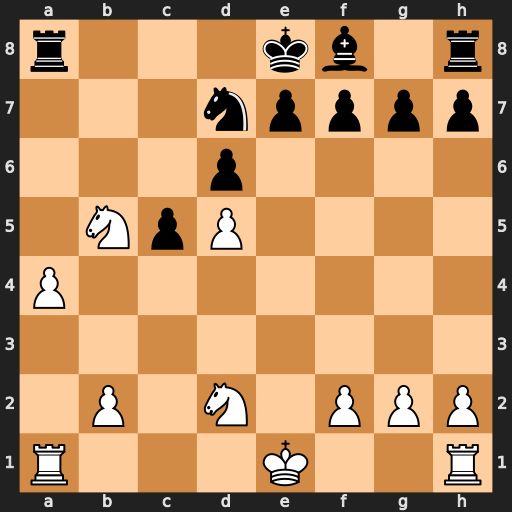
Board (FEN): r3kb1r/3npppp/3p4/1NpP4/P7/8/1P1N1PPP/R3K2R
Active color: w
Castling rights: KQkq
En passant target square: -
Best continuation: Nc7+ Kd8 Nxa8